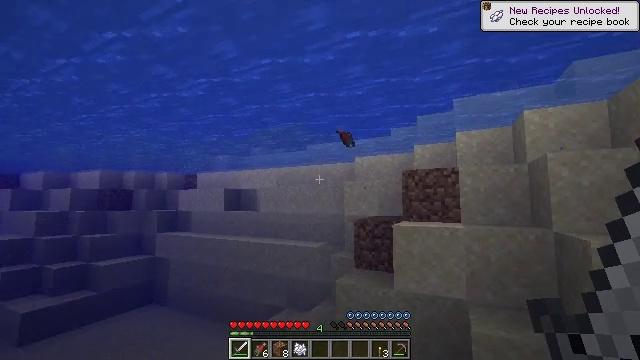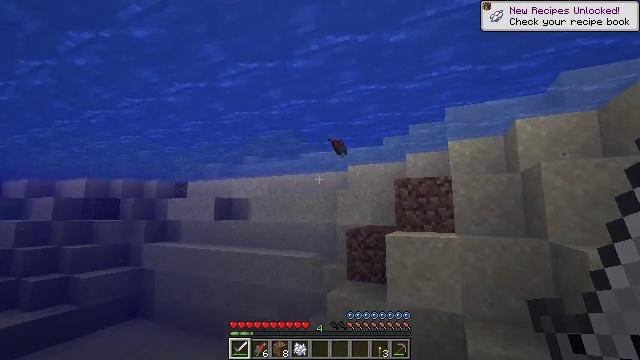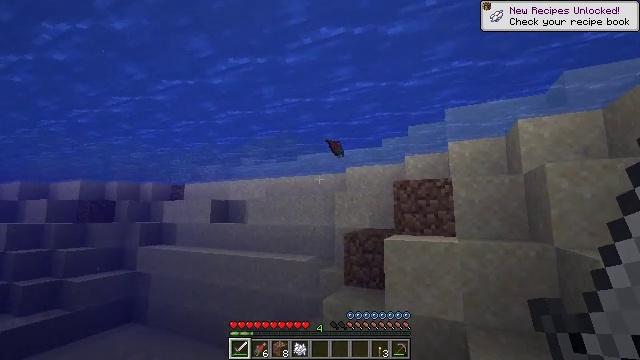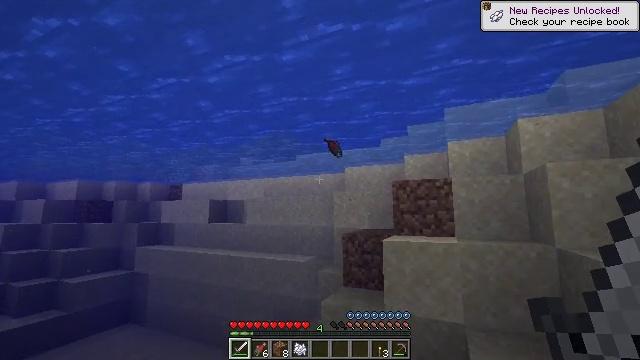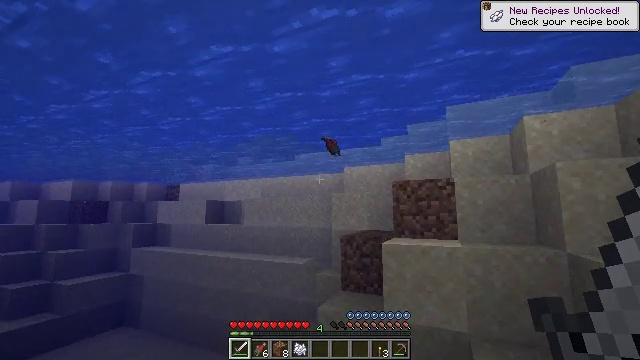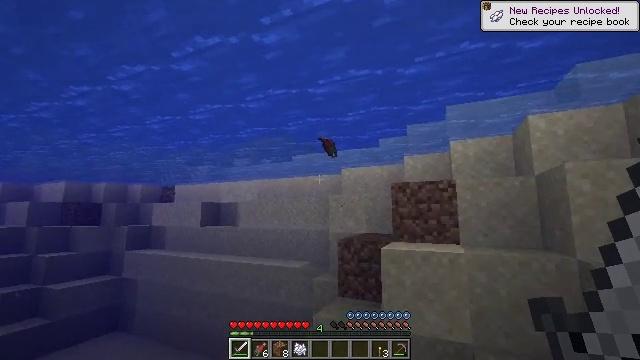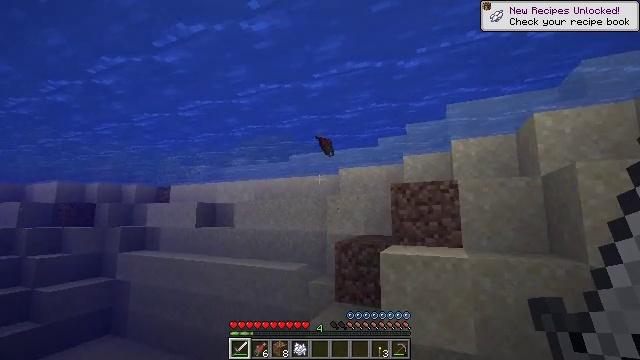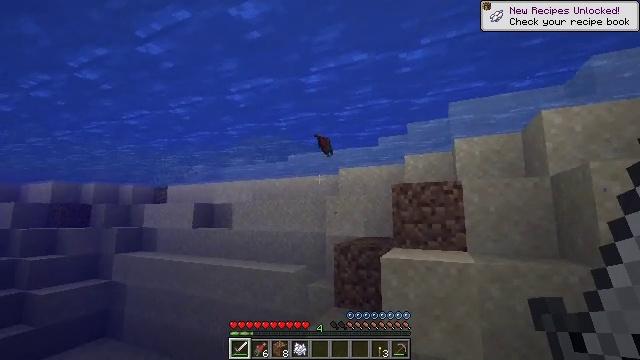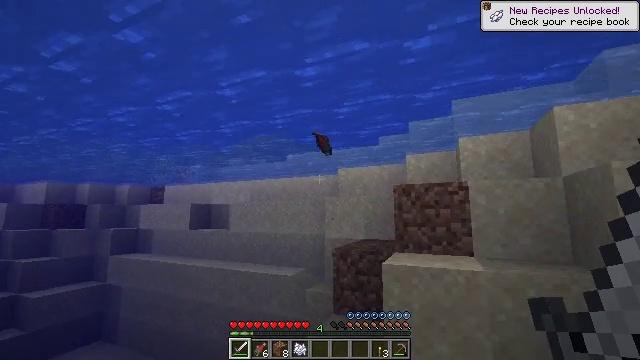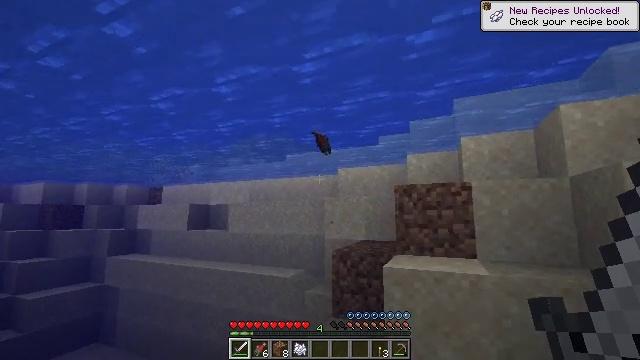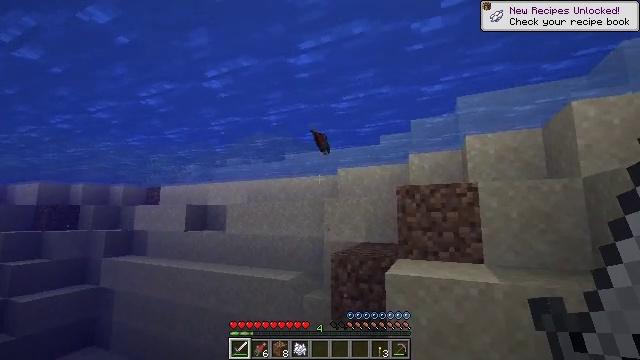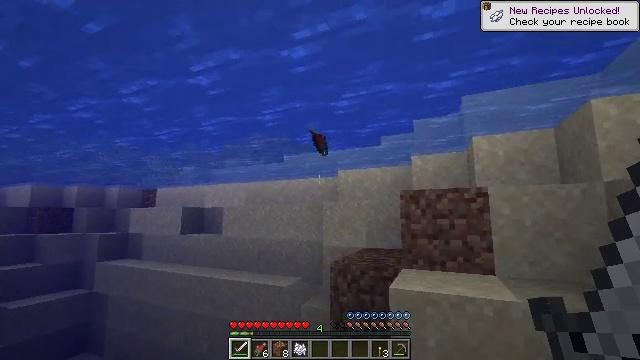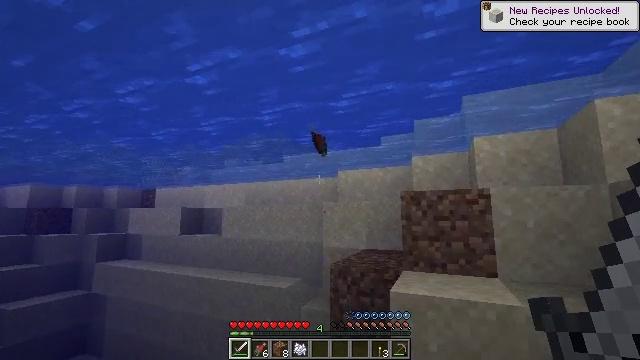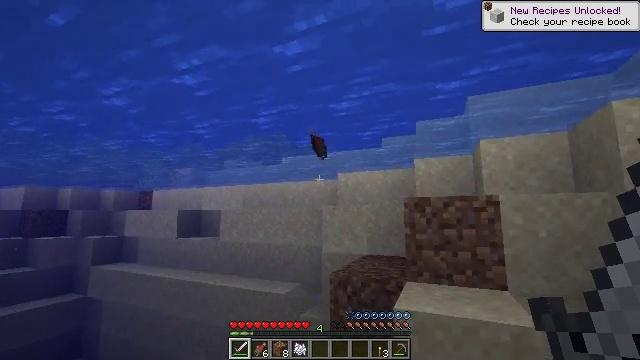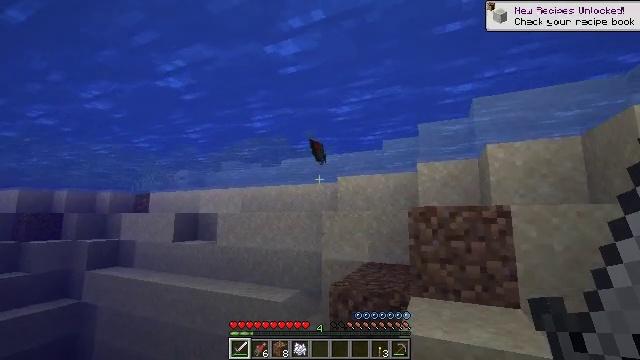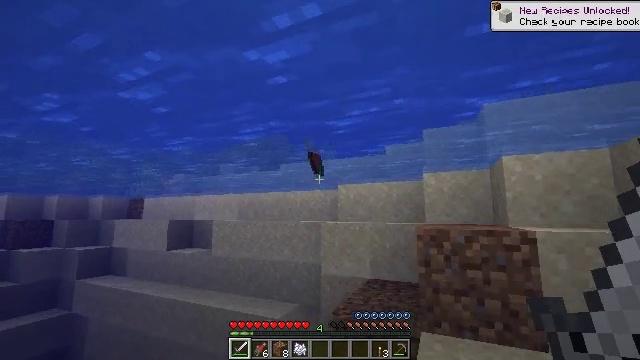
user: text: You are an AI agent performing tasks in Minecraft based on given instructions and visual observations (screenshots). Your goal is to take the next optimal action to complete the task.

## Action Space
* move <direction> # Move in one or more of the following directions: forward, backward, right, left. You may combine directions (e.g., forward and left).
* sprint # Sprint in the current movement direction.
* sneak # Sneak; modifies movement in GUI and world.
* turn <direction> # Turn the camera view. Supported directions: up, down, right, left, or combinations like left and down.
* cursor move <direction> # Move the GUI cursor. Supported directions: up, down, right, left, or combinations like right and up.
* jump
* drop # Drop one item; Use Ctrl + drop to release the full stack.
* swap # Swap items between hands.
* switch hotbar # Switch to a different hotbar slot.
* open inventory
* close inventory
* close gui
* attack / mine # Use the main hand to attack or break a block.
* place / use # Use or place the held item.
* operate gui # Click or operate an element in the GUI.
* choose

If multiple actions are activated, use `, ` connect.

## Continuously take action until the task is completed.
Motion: motion action
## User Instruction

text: Hunt a salmon.
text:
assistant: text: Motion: move forward and move right, turn right and up
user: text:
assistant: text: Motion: move forward
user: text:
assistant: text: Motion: move forward
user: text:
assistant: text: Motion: move forward
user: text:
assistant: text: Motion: move forward
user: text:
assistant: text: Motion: move forward
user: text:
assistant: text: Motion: move forward
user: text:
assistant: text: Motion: move forward
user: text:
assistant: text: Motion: move forward
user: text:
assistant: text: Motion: move forward
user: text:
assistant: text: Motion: move forward, jump
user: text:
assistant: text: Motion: move forward, jump
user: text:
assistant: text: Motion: move forward, jump
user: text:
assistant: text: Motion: move forward, jump
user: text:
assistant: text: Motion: move forward, jump
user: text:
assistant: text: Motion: move forward, jump
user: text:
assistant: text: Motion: move forward
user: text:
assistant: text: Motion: move forward
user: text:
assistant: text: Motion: move forward
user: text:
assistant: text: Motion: move forward
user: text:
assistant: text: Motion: move forward
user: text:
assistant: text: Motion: move forward
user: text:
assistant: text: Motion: move forward
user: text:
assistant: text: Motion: move forward, turn left
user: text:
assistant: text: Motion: move forward, turn left
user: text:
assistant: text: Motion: move forward, turn left
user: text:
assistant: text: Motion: move forward, turn left
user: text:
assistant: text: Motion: move forward, turn left
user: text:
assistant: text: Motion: move forward, turn left and down
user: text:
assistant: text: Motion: move forward, turn left